Fundus camera: zeiss
Shooting center: fovea
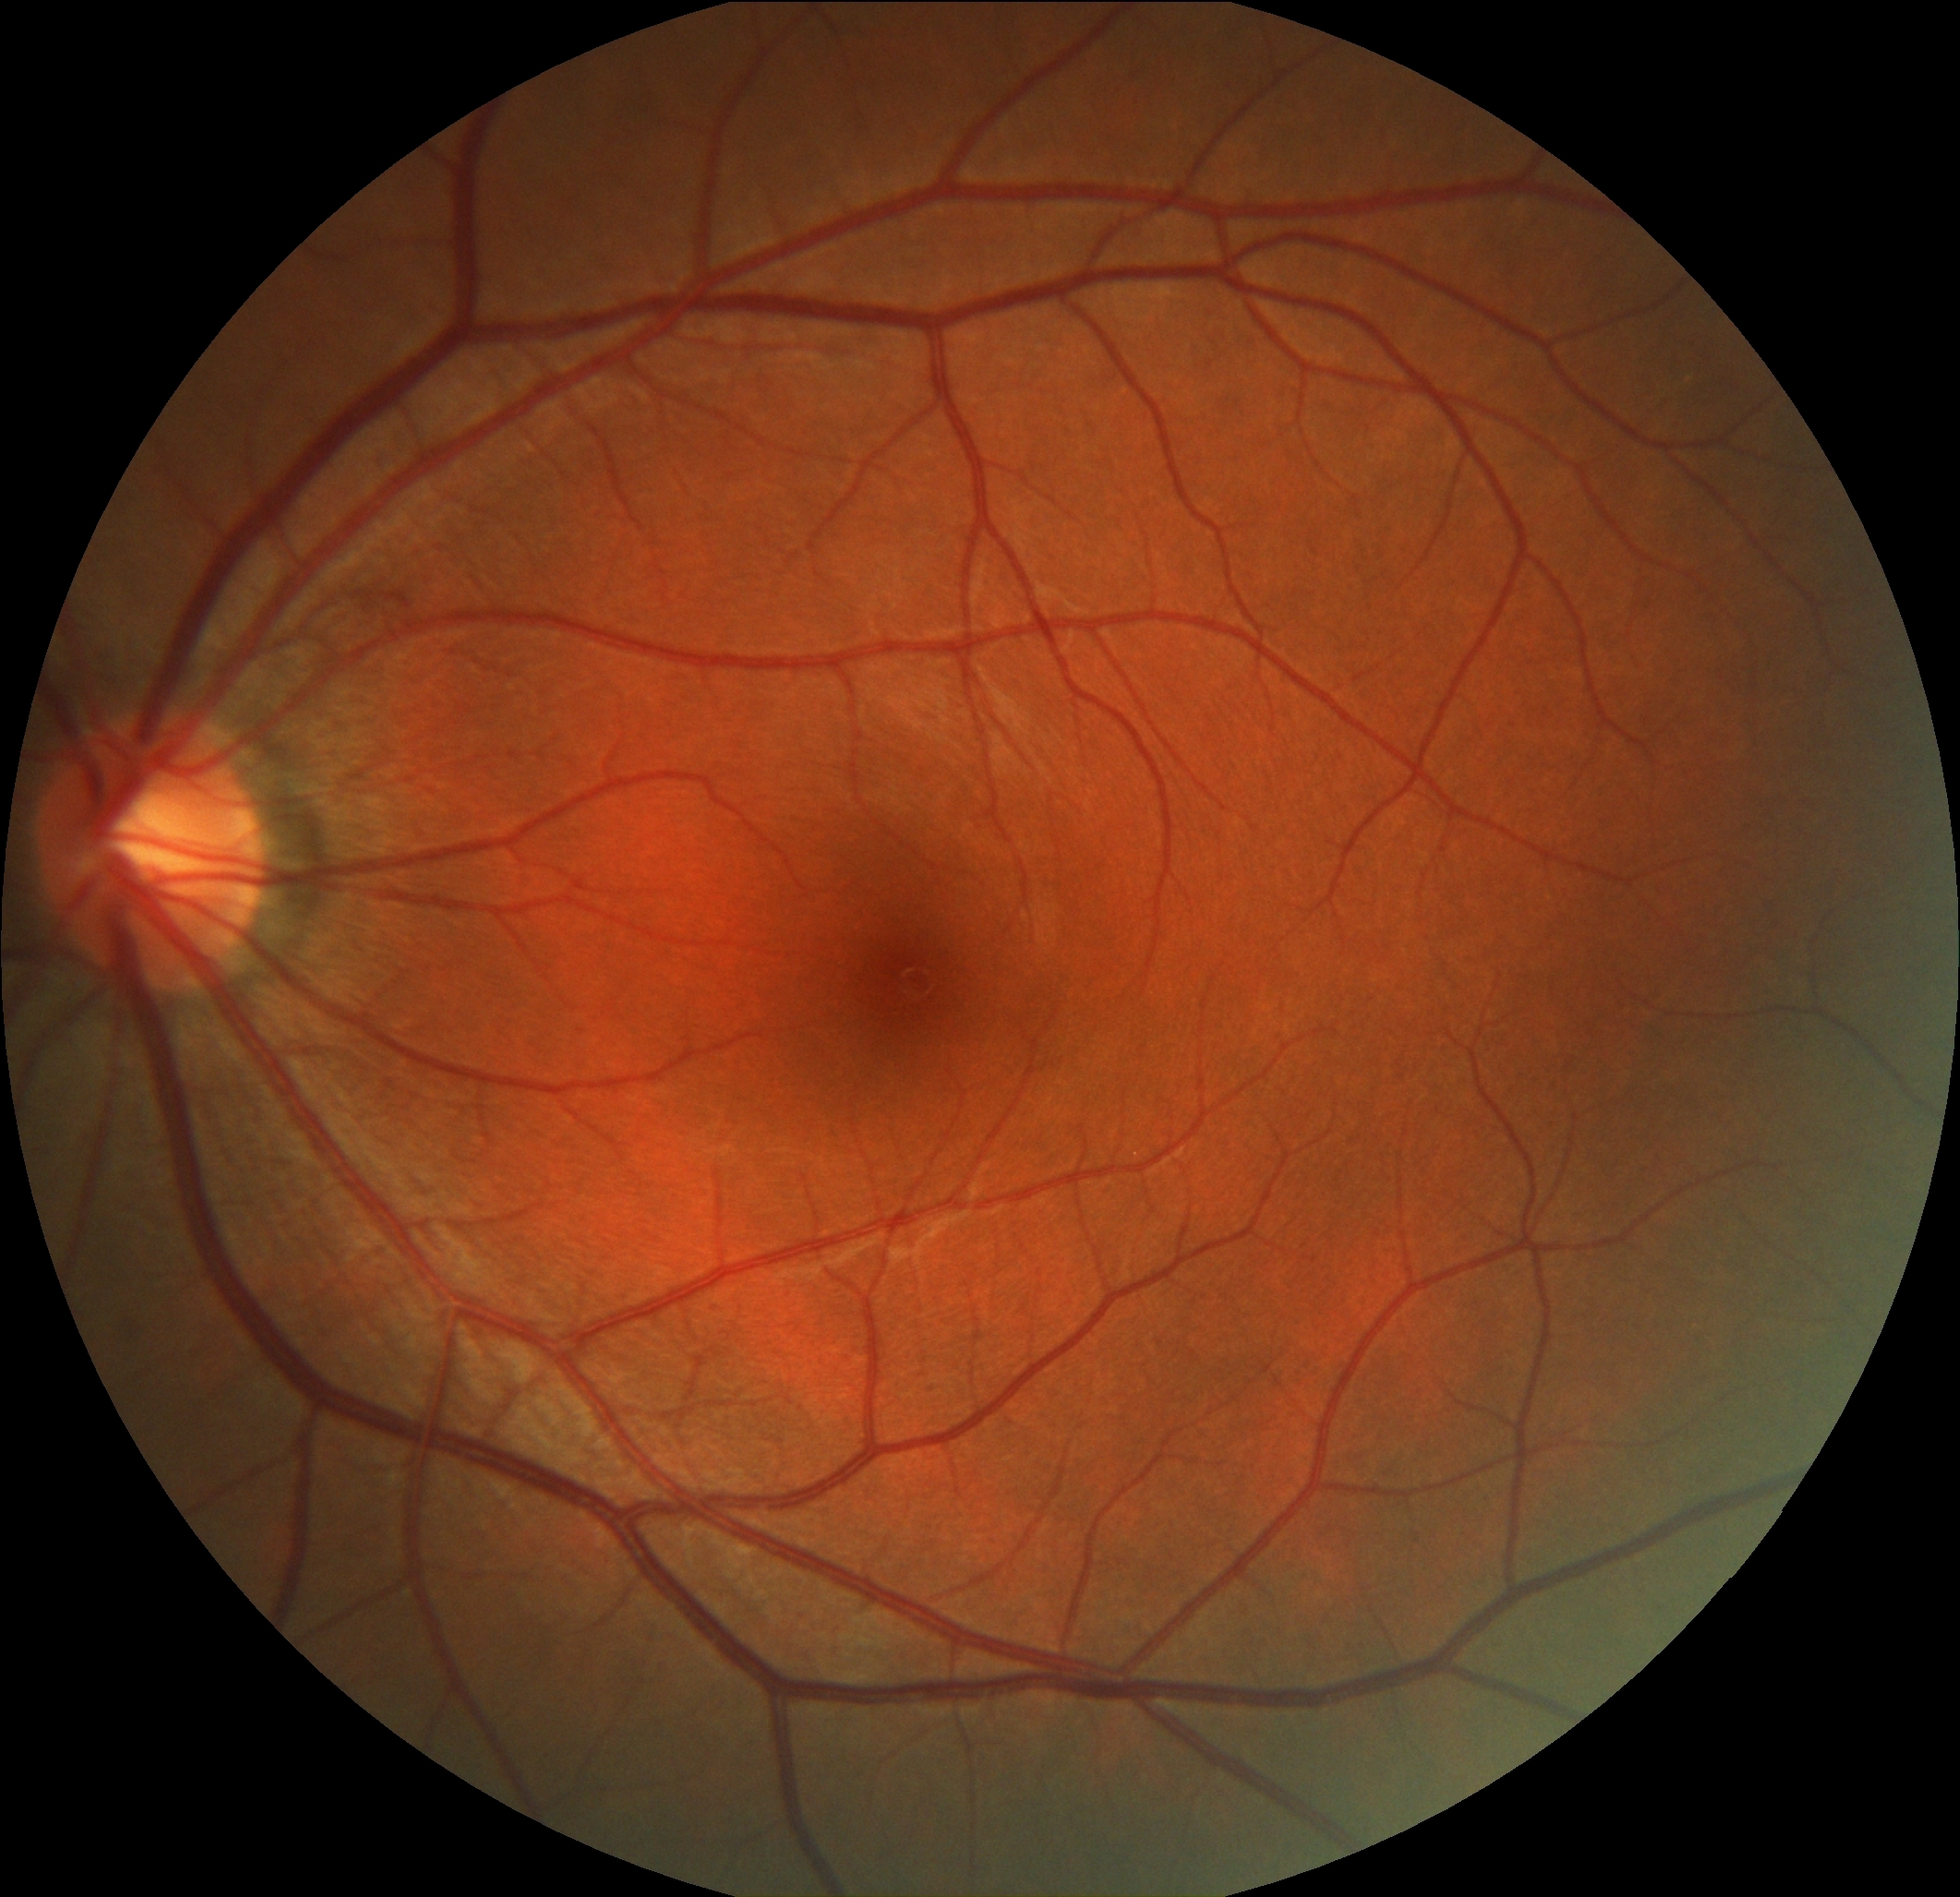
Pathologic myopia: no
Patchy retinal atrophy: present
Retinal detachment: absent